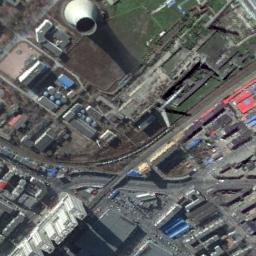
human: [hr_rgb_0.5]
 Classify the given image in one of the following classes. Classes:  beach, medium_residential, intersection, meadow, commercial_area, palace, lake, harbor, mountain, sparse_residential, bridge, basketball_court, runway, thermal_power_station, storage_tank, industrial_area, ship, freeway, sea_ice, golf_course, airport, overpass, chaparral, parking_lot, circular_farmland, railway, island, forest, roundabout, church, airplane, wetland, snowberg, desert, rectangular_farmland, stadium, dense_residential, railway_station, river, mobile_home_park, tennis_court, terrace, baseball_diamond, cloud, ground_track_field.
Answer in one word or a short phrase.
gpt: thermal_power_station